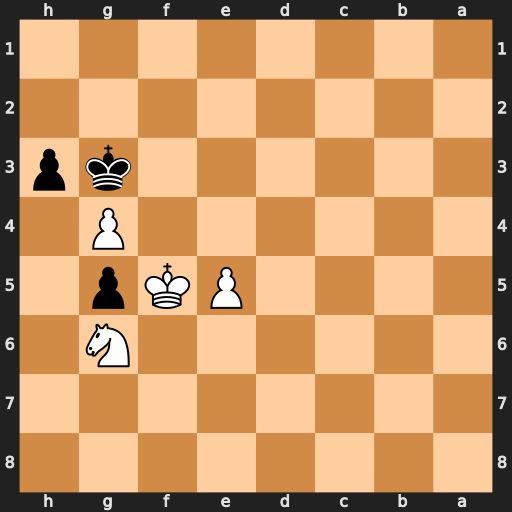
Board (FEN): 8/8/6N1/4PKp1/6P1/6kp/8/8
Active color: b
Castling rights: -
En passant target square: -
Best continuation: h2 e6 h1=Q e7 Qf3+ Ke6 Qxg4+